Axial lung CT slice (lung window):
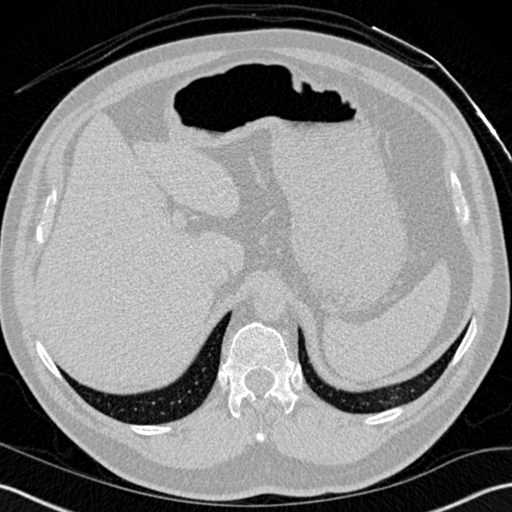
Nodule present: no